Question: I wanted to do the same design as the clock app on iOS for my UITableView, but don't really know the different steps. So in my app I have a UITabBarController, my second tab contains a UINavigationController that loads a UITableViewController (exactly like on the screenshot below).
So for example, if I have 3 cells only, I just want to have 3 cells and not others under, and see a custom image in background (like this blue stripes or the world map in the Clock App).

I have the background for the cells already (gray background on the Clock app above).
Thanks!
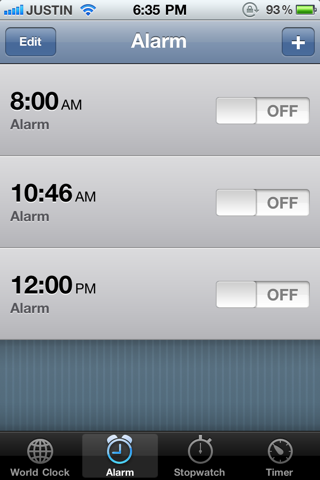
Answer: You actually didn't ask a question. Anyway to do the thing on screenshot you need to set background of 'UINavigationController' to desirable and set 'UITableViewController' tableView background color to 'clearColor'. Also you need to set separator color of tableView to 'clearColor'. If your cells is not full a screen you will not see other cells.